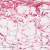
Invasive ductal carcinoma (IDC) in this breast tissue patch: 0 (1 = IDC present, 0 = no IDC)